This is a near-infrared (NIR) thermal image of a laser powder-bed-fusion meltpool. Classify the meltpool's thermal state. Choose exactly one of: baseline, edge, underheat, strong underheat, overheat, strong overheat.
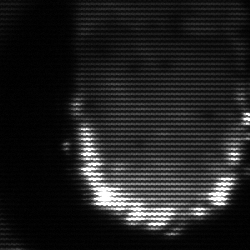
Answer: baseline